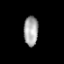
Tissue: prostate
Cell type: Myeloid cells
Senescence score: 0.3338
Nuclear area (px): 423
Mean DAPI intensity: 164.563